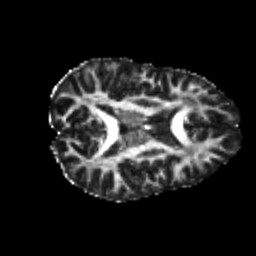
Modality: FA
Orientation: axial
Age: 25
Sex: female
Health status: healthy
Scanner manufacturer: philips
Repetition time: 7.386 s
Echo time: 0.08599 s